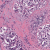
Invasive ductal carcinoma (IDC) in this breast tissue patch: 1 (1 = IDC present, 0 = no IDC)